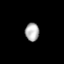
Tissue: prostate
Cell type: T cells
Senescence score: 0.7235
Nuclear area (px): 249
Mean DAPI intensity: 173.976